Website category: sports
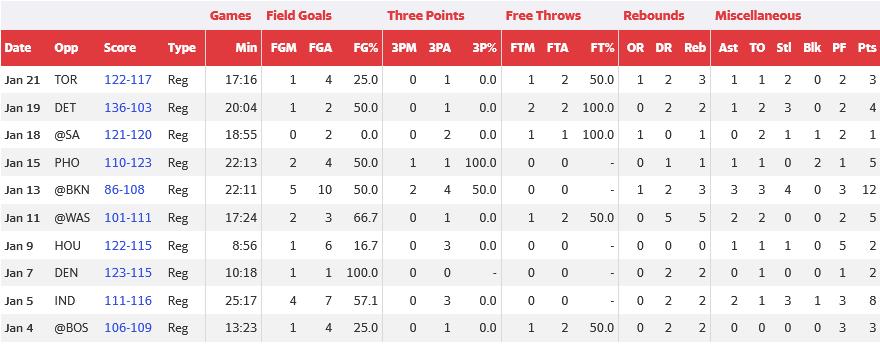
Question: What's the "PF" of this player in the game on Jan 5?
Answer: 3

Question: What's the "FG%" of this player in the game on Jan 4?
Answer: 25.0

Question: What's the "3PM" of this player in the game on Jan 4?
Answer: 0

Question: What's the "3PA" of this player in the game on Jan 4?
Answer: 1

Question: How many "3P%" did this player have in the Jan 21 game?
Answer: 0.0

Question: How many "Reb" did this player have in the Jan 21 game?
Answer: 3

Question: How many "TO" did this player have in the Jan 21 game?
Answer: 1

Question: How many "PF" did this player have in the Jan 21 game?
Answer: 2

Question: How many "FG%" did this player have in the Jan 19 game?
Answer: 50.0

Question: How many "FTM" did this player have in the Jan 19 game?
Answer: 2

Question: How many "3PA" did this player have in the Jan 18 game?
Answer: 2

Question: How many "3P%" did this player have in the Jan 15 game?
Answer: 100.0

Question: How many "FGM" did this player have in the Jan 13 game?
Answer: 5

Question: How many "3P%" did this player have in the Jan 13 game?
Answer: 50.0

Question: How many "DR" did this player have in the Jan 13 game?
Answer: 2

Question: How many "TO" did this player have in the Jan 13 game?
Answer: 3

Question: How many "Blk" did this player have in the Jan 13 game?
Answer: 0

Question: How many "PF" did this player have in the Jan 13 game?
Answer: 3

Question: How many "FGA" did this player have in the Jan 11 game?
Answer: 3

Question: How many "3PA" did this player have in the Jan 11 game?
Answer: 1

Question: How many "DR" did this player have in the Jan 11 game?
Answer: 5

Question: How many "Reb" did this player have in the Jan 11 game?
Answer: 5

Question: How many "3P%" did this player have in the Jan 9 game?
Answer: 0.0

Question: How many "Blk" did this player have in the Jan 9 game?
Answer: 0

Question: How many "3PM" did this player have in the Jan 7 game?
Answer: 0

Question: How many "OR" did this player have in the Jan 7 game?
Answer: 0

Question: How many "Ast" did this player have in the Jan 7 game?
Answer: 0

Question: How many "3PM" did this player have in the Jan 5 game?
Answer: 0

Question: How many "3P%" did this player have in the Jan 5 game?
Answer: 0.0

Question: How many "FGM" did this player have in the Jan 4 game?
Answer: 1

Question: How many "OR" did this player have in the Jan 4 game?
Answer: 0

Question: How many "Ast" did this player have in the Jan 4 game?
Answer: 0

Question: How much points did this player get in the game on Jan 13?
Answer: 12

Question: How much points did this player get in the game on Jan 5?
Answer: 8

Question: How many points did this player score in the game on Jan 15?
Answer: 5

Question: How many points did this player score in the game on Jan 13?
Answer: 12

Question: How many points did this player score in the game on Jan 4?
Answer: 3

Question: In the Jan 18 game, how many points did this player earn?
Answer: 1

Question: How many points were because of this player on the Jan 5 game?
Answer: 8